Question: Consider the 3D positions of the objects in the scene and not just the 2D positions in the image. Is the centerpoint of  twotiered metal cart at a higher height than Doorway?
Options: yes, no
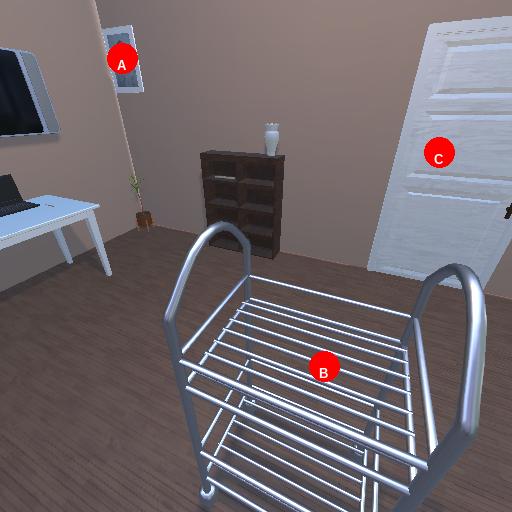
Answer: yes